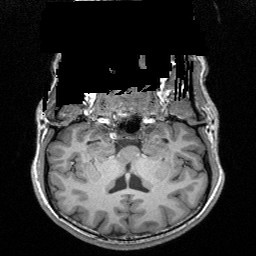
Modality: T1w
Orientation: sagittal